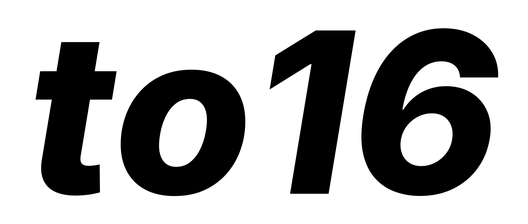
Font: Inter-Italic_ExtraBold_Italic